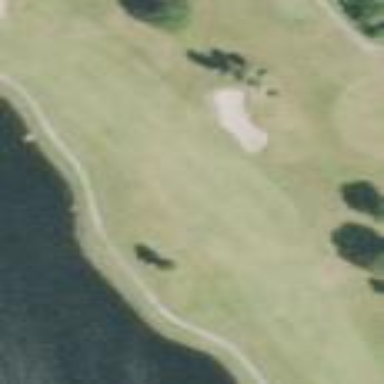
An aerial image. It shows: Golf fairway in the image.